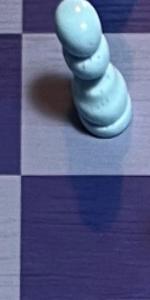
Label: Empty